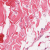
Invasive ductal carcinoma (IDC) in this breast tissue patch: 0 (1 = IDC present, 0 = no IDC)